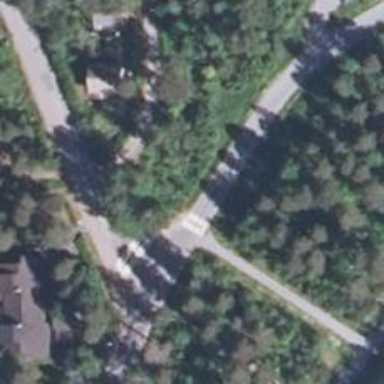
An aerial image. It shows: Abandoned road.